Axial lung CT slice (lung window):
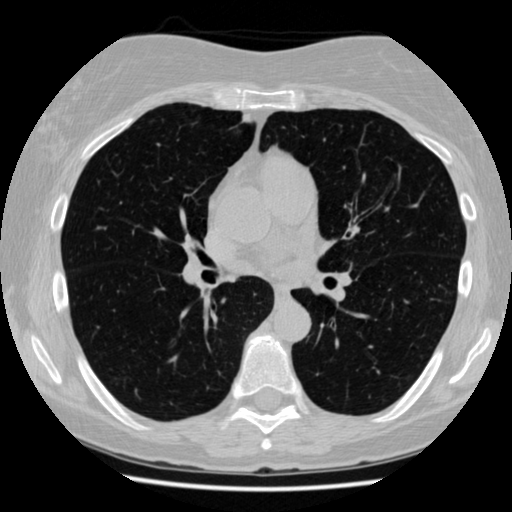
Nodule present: no